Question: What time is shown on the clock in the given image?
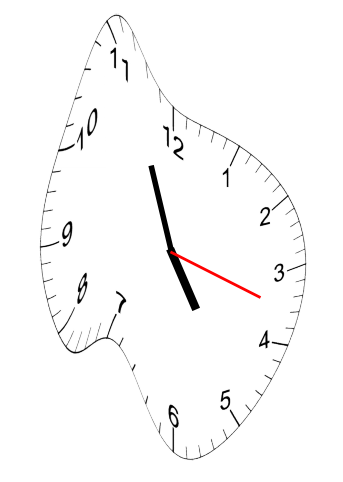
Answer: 04:56:18